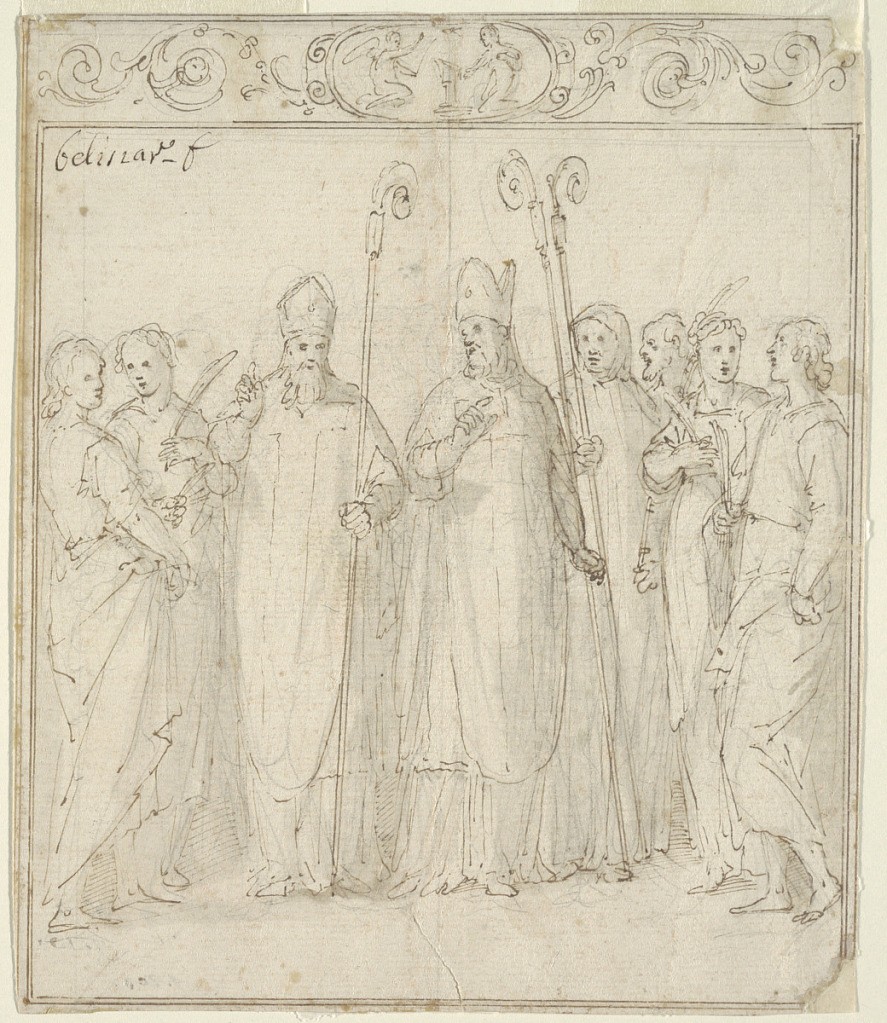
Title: Augustine, Ambrose, and Other Saints
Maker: Belisario Corenzio, Italian, active 1590–1646
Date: early 17th century
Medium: Pen and brown ink, brush and gray wash, black chalk on cream laid paper
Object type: Drawing
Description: Scene of The Annunciation. Figures of Saint Augustine, Ambrose (holding staffs) and other Saints standing within ornamental border.